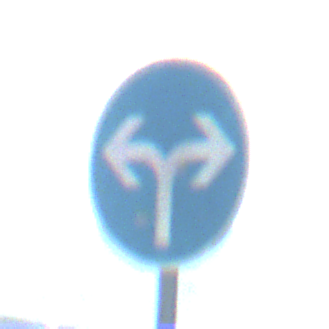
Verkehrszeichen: VorgeschriebeneFahrtrichtungRechtsOderLinks
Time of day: Night
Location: Outdoor (Nature)
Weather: PartlyCloudy
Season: NotSpecified
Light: Natural